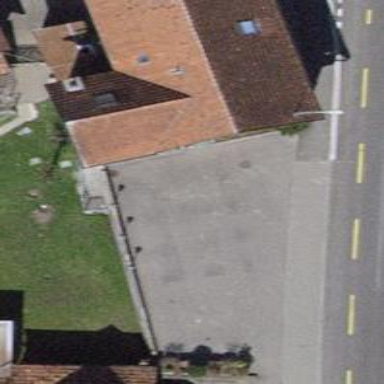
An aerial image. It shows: Restaurant.